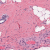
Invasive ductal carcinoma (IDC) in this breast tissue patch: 0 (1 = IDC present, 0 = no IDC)